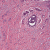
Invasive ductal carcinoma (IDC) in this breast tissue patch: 1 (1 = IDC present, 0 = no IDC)